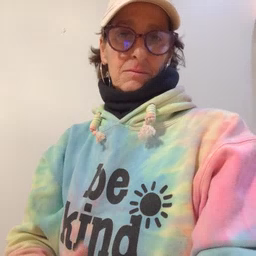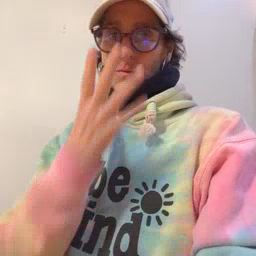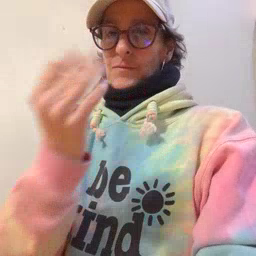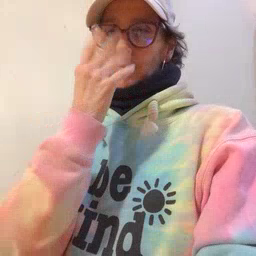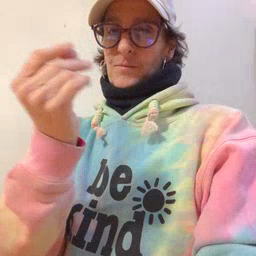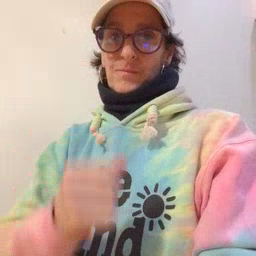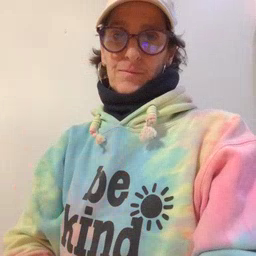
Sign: wolf